RGB frame:
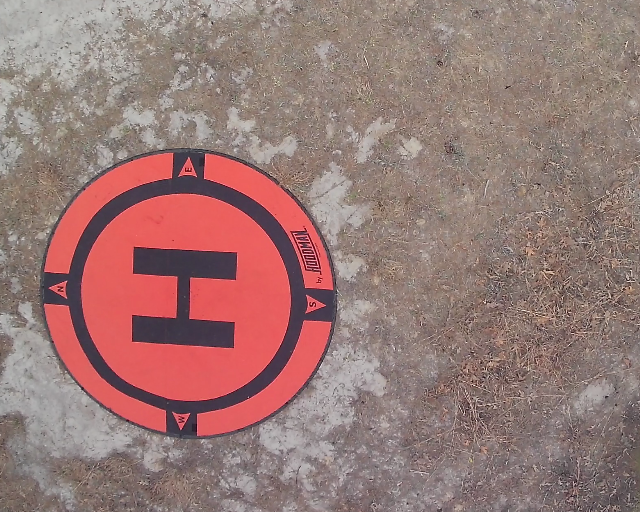
Thermal frame:
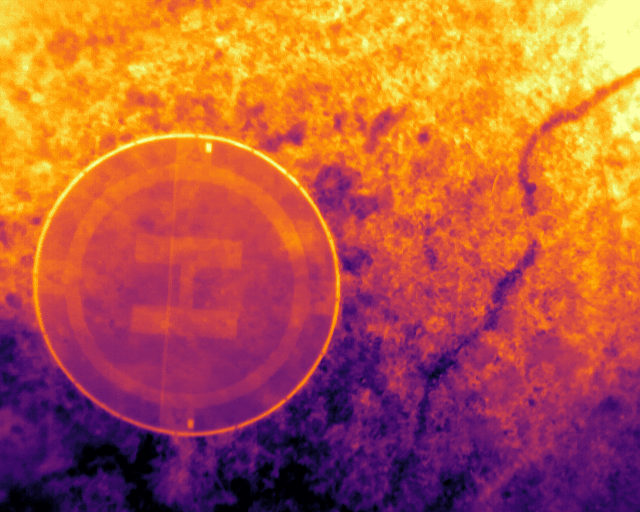
Captured: 2026-02-26 03:12:12
Pixels at or above 80 °C: 0 (fraction of frame: 0)